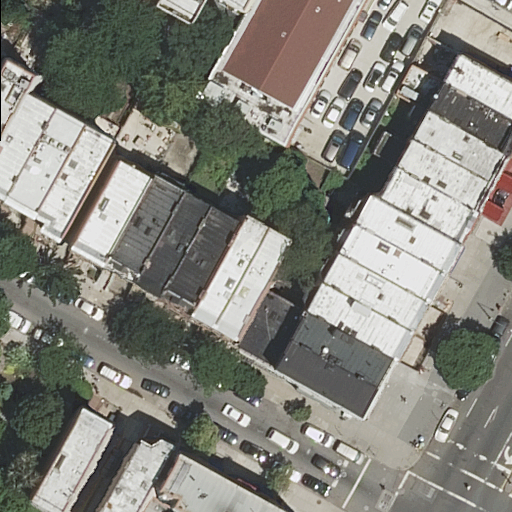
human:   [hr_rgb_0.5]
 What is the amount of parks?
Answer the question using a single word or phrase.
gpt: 1

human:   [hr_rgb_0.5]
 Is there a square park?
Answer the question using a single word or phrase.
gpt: no

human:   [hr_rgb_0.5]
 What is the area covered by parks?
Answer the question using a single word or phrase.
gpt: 347m2

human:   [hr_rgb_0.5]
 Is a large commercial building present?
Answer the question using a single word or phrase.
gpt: no

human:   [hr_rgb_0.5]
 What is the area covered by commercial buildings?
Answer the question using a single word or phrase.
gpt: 0m2

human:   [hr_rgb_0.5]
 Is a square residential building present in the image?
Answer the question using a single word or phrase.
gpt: no

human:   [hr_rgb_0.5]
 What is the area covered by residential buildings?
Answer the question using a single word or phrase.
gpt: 3797m2

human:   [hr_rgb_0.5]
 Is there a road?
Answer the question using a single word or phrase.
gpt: yes

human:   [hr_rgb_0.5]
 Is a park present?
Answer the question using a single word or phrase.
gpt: yes

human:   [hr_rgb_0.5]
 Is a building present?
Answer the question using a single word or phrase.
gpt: yes

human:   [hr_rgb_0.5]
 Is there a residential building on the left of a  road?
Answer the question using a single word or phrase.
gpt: yes

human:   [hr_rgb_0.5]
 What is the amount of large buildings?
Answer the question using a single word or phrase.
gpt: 1

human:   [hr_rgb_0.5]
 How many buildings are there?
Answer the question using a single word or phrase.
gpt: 27

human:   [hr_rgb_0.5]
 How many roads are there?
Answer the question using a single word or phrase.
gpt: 4

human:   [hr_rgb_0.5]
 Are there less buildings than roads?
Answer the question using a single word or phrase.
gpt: no

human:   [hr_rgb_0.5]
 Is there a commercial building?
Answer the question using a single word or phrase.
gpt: no

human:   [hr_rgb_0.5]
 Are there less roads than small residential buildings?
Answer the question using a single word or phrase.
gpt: yes

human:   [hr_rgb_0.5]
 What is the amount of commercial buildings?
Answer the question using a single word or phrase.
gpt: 0

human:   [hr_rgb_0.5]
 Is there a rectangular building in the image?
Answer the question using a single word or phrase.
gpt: yes

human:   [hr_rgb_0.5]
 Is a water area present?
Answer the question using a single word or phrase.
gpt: no

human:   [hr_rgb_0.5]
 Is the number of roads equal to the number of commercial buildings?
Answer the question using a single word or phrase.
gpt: no

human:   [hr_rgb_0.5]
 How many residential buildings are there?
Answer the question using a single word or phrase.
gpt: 27

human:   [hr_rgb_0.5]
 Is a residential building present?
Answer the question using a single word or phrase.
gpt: yes

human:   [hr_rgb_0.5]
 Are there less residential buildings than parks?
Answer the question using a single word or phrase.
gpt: no

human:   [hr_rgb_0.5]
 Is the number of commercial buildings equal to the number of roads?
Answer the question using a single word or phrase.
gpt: no

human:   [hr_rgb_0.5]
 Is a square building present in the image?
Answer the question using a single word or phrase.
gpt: no

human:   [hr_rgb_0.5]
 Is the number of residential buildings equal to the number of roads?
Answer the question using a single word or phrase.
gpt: no

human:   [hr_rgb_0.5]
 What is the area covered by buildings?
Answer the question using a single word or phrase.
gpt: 3797m2

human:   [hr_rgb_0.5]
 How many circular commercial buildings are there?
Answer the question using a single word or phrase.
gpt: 0

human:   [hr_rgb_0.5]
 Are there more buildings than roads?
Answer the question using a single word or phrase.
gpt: yes

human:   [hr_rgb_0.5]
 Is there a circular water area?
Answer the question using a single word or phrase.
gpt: no

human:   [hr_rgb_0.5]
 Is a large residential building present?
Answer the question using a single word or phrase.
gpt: yes

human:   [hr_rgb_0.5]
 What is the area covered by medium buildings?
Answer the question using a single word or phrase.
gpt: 3015m2

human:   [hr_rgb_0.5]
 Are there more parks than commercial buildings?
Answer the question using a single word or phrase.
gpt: yes

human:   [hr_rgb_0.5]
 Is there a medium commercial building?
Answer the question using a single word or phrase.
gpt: no

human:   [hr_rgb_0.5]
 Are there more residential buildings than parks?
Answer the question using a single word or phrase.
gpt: yes

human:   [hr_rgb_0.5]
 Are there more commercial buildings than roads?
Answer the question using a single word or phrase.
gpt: no

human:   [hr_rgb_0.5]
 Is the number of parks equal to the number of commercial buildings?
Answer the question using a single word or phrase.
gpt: no

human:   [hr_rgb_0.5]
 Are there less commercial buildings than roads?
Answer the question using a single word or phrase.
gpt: yes

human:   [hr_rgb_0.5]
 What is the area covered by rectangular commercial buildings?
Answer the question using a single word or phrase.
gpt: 0m2

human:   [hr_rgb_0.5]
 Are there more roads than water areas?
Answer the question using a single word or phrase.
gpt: yes

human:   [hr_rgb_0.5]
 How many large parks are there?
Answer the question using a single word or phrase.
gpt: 0

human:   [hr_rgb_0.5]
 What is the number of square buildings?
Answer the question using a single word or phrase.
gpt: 0

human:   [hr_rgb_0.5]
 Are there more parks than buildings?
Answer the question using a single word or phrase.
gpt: no

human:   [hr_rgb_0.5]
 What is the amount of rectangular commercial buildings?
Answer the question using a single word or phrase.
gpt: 0

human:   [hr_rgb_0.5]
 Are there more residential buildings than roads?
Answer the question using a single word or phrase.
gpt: yes

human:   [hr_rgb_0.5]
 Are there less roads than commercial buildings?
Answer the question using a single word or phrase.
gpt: no

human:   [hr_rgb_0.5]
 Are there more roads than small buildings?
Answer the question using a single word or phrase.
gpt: no

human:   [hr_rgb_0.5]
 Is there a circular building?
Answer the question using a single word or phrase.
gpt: no

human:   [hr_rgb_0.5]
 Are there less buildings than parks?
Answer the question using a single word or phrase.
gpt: no

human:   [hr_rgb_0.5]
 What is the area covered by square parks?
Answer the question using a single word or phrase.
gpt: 0m2

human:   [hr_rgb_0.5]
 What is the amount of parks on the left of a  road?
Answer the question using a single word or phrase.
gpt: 1

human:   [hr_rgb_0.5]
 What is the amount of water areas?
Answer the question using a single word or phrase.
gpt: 0

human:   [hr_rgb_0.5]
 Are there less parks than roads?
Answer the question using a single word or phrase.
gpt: yes

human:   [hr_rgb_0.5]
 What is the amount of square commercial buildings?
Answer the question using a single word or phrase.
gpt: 0

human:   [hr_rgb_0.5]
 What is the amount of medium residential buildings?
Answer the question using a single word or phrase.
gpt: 21

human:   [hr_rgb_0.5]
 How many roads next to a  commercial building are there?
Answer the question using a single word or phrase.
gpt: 0

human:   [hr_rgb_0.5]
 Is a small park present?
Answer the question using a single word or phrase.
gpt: no

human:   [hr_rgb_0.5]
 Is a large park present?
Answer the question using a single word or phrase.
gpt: no

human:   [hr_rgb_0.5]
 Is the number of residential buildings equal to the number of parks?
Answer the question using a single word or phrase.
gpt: no

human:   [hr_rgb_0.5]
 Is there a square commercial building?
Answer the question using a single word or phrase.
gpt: no

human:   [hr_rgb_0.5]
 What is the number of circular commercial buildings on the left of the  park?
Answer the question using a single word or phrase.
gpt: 0

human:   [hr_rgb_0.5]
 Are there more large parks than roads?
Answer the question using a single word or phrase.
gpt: no

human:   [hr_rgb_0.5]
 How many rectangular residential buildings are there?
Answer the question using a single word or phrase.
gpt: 24